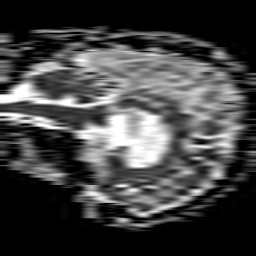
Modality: ADC
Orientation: sagittal
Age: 72
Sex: male
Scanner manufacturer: philips
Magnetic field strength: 1.5 T
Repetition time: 3.987 s
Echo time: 0.1103 s